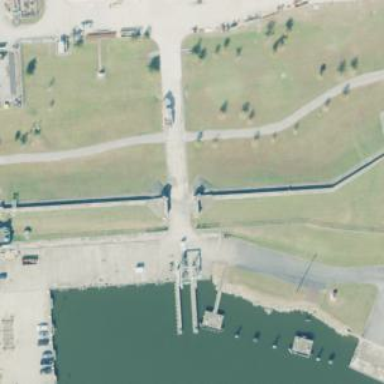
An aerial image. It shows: Lock gate on waterway.